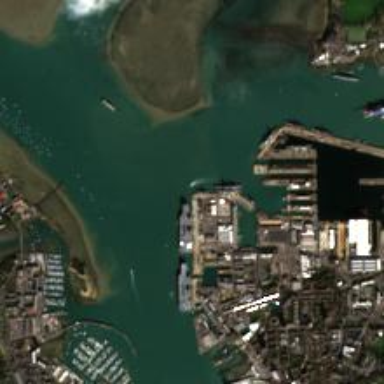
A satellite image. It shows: Man-made quay.